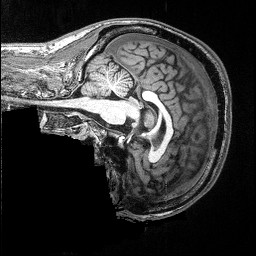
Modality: T1w
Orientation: sagittal
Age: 37
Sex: male
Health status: healthy
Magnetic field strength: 3 T
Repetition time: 2.53 s
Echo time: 0.00331 s